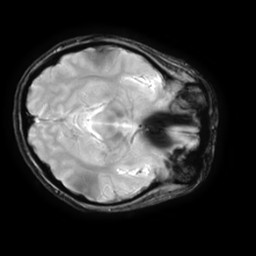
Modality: T2starw
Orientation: axial
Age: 26
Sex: female
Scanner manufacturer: ge
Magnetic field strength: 3 T
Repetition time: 0.65 s
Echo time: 0.02 s